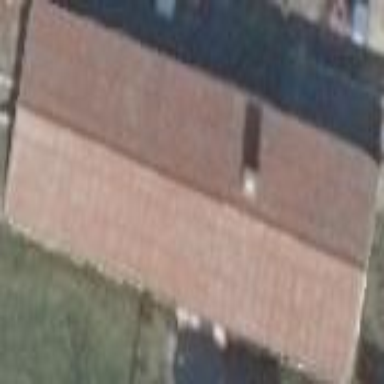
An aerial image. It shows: Commercial building with gabled roof.